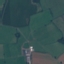
Label: Pasture